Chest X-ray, AP view. Patient: 41 years old, sex F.
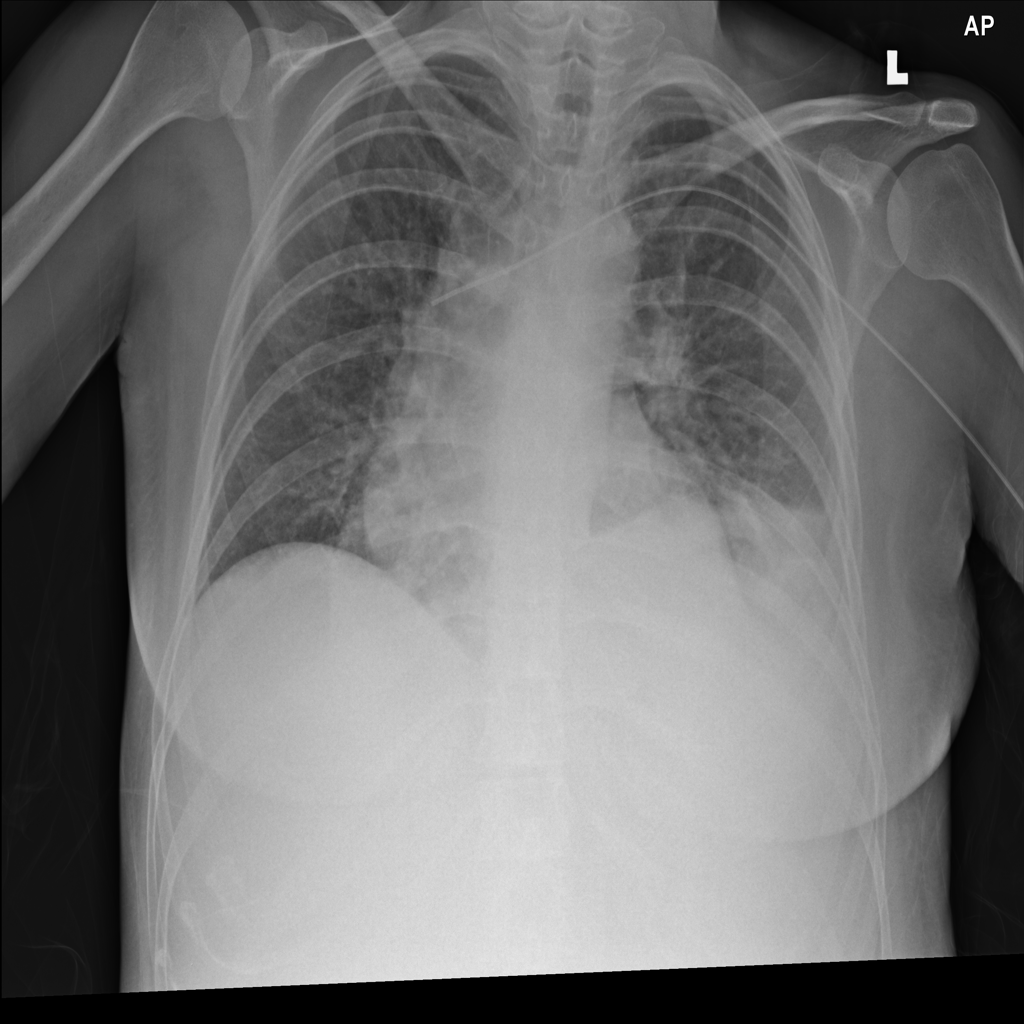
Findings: Atelectasis, Infiltration